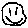
Label: smiley face